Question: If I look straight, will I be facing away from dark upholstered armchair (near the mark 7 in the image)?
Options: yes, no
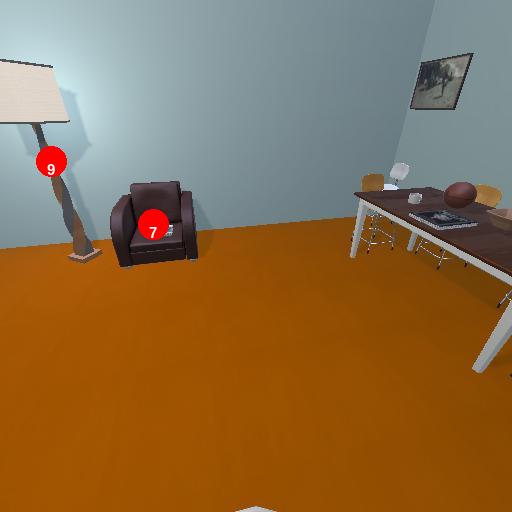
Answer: yes